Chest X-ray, AP view. Patient: 42 years old, sex F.
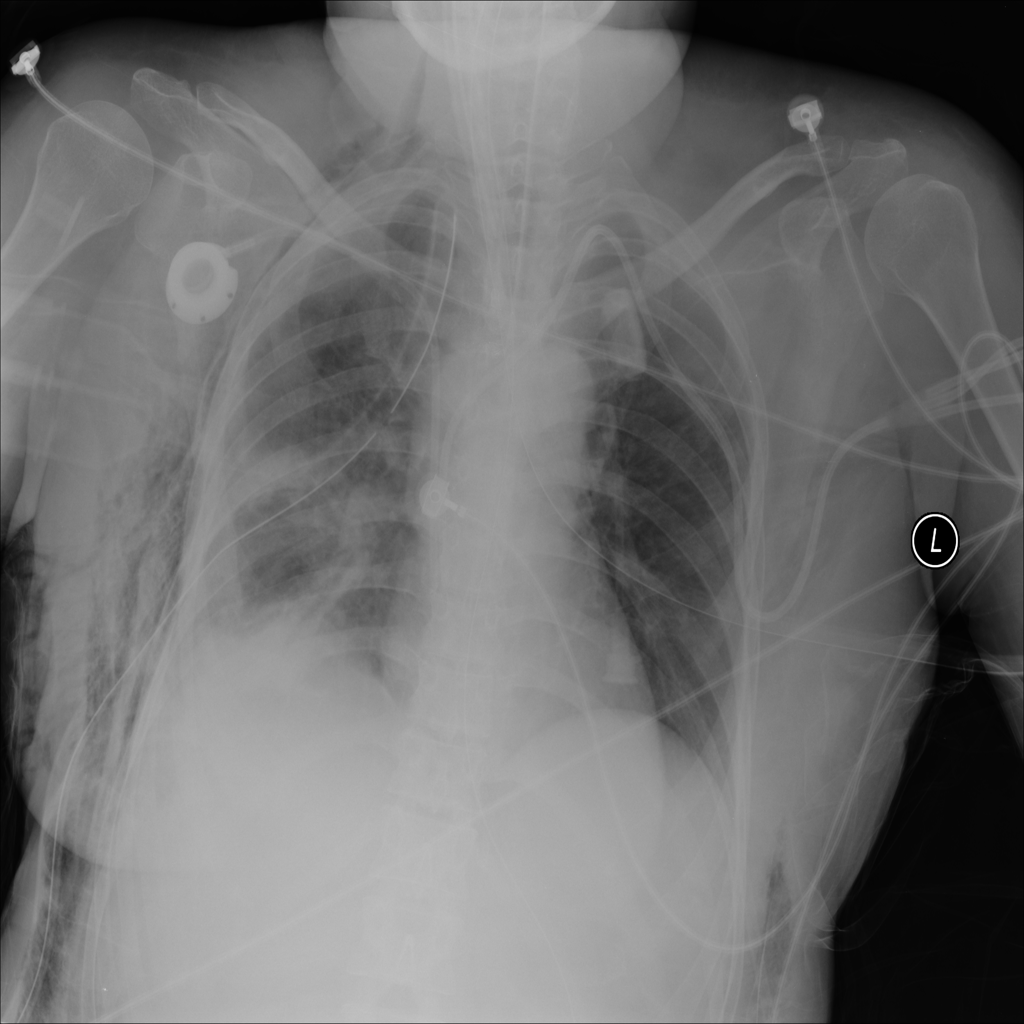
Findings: Atelectasis